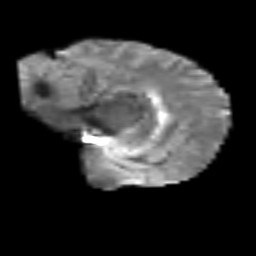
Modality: T2w
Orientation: sagittal
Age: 46
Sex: male
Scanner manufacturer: siemens
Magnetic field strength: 3 T
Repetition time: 6.1 s
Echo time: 0.101 s